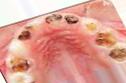
Condition: Caries